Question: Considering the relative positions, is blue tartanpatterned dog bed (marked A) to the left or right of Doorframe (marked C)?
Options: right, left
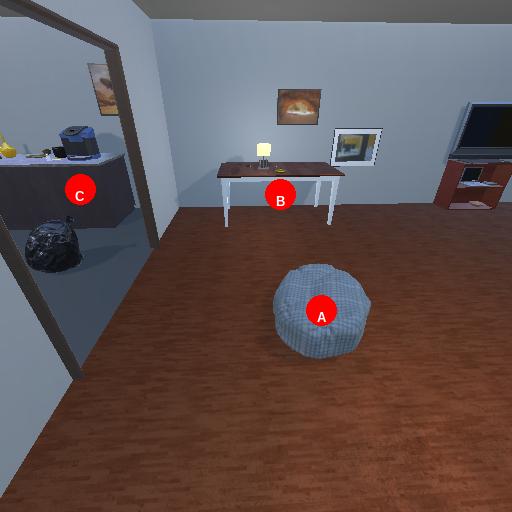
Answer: right